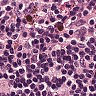
Metastatic tissue present: no